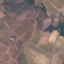
Label: PermanentCrop